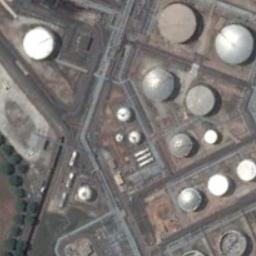
Label: storage tanks